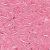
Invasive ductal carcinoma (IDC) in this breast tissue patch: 0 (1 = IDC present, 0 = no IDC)